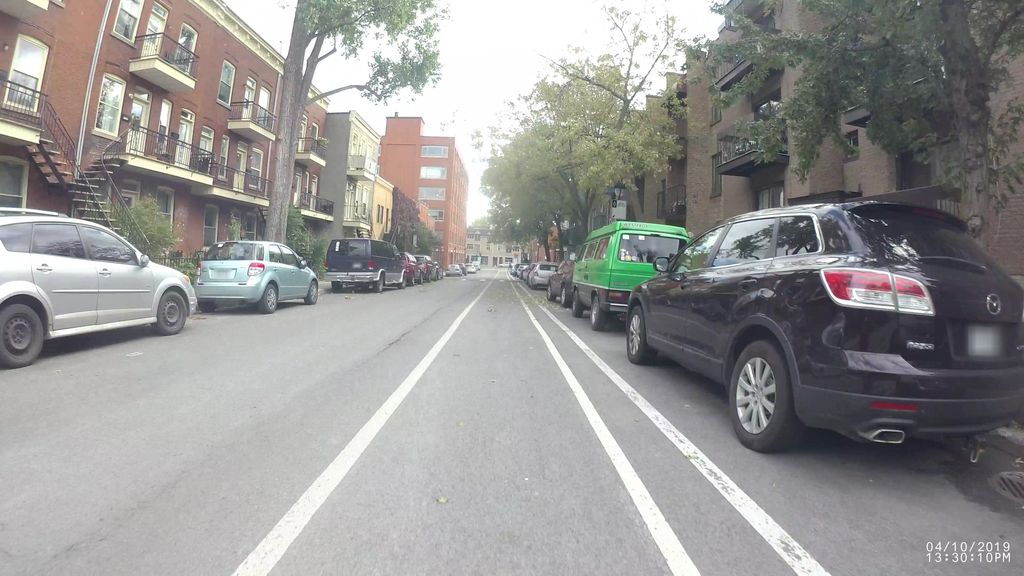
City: montreal